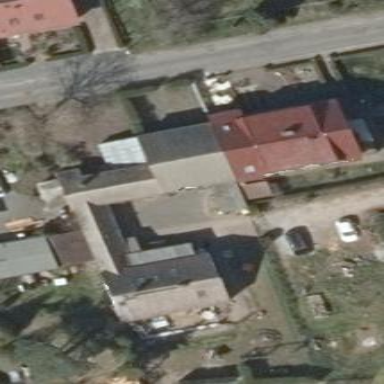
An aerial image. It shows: Building.